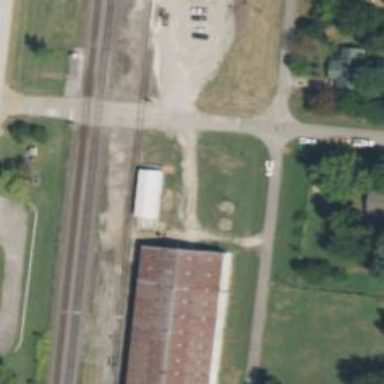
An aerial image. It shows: Railway siding for service.